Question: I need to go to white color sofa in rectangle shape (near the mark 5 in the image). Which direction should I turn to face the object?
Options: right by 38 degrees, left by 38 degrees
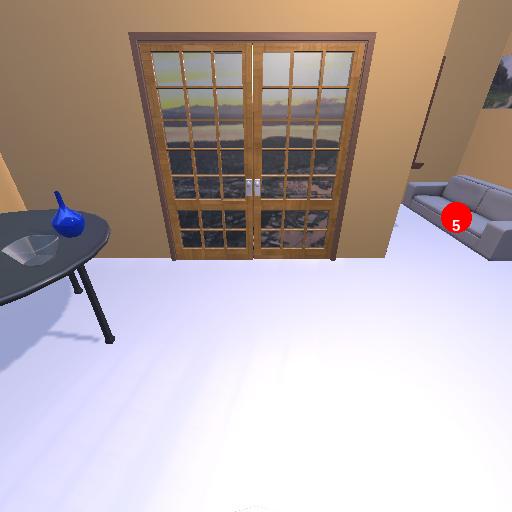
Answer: right by 38 degrees